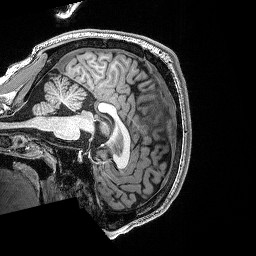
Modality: T1w
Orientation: sagittal
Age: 22
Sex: male
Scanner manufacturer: siemens
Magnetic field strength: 3 T
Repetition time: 2.53 s
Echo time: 0.0033 s